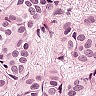
Metastatic tissue present: yes